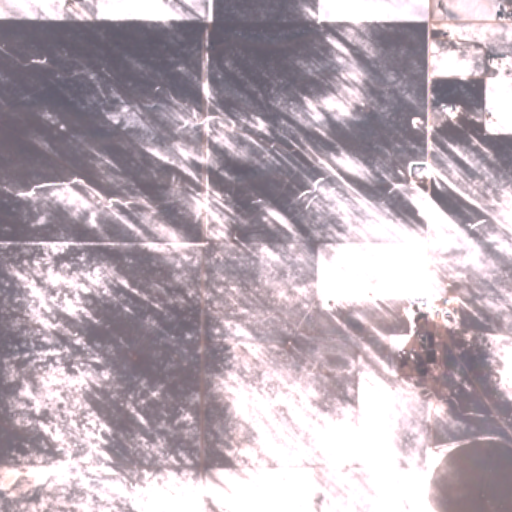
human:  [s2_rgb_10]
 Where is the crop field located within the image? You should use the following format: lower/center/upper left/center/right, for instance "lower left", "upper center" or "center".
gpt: The crop field is located in the lower right of the image.
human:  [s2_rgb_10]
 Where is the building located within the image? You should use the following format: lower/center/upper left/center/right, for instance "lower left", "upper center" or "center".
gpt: The building is located in the center right of the image.
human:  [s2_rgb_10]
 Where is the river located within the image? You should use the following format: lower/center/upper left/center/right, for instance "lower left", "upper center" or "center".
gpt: The river is located in the lower of the image.
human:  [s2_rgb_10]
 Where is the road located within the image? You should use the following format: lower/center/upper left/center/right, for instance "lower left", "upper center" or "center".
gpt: There is no road in the image.